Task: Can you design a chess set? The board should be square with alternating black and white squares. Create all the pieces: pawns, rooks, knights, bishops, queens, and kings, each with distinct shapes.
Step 4894:
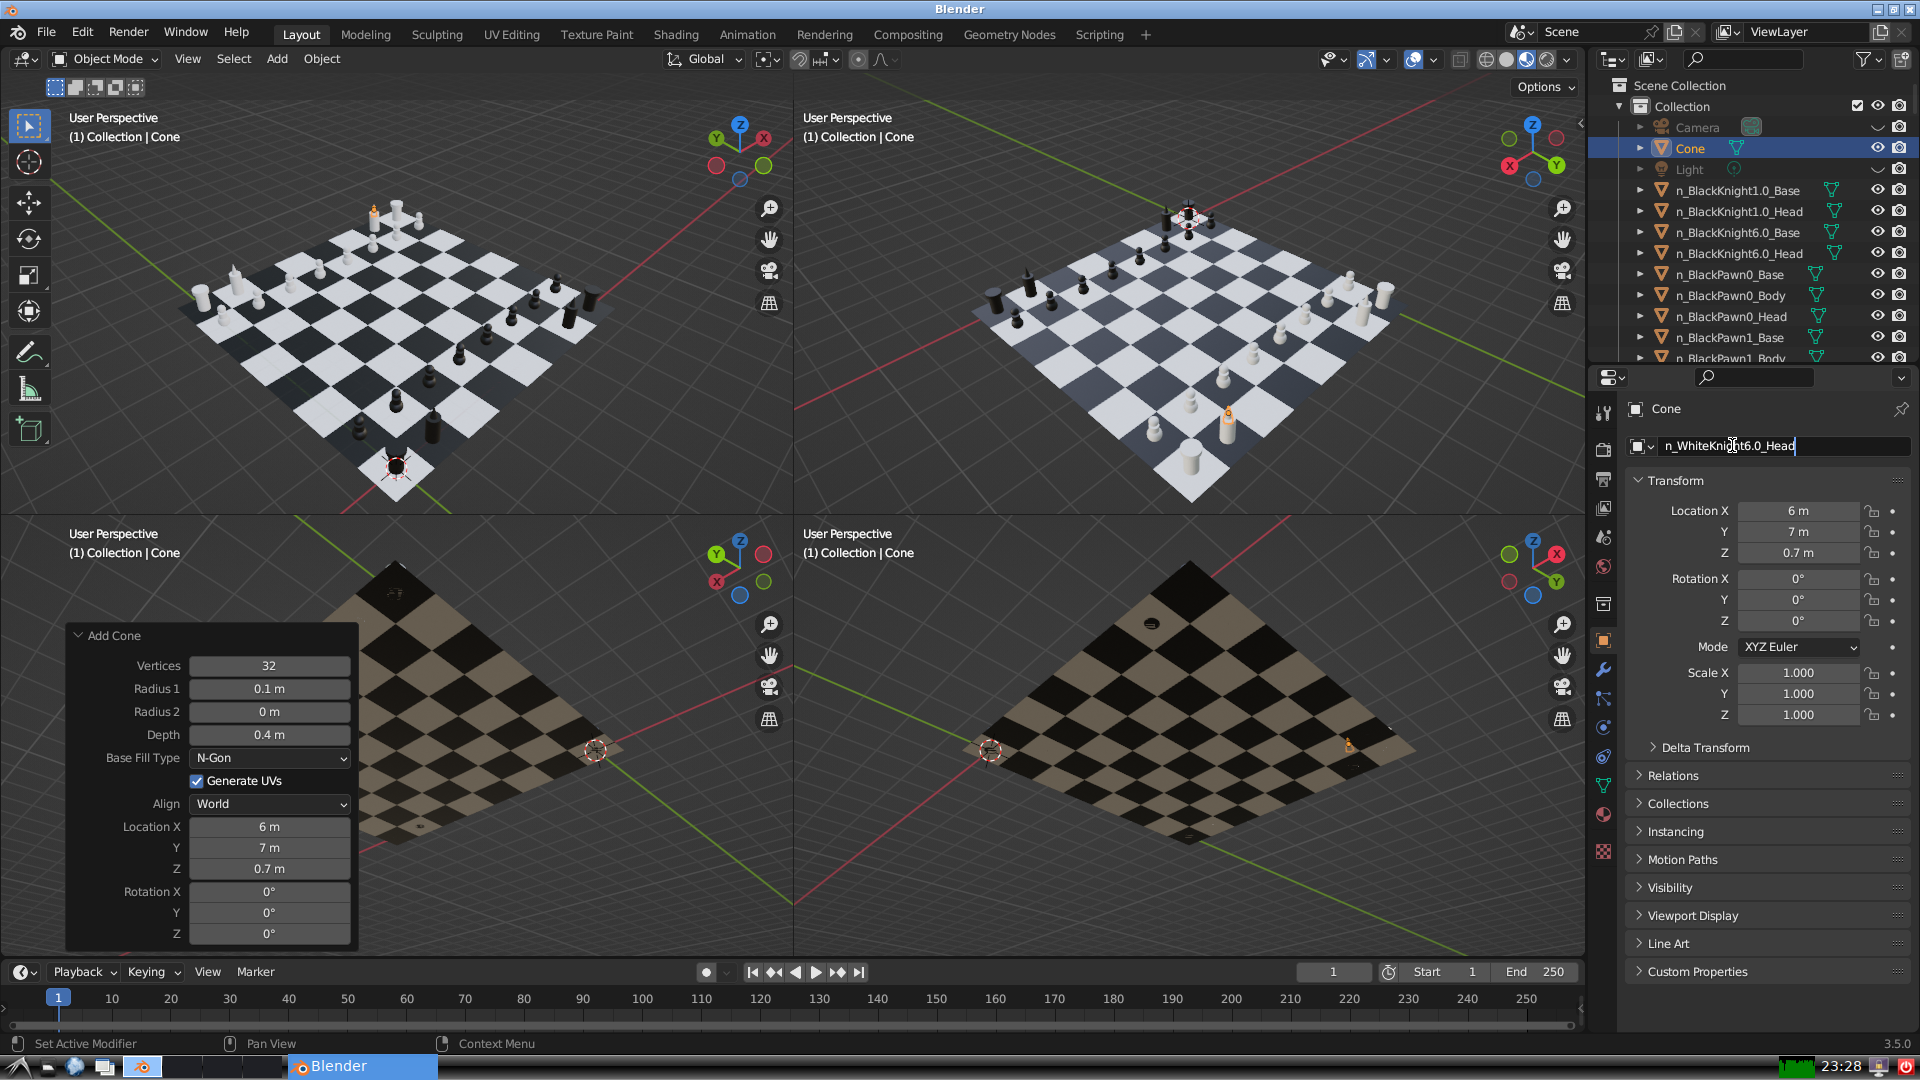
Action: {"key_press": ['Return']}